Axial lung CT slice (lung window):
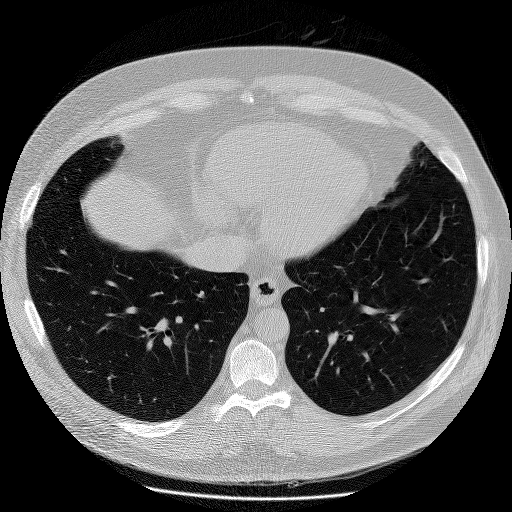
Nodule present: no